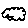
Label: cloud